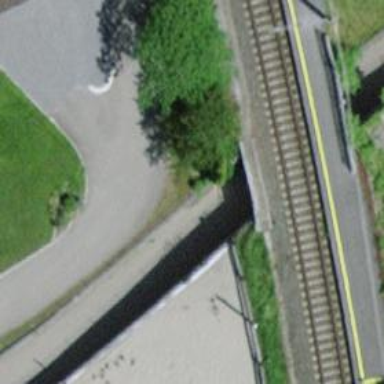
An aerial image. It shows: Asphalt path that goes through tunnel.